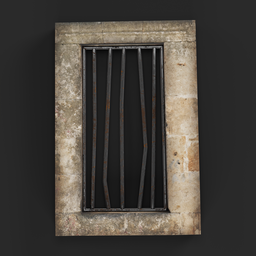
Label: architecture